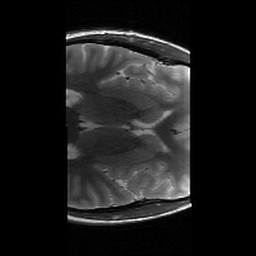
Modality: T2w
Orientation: axial
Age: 22
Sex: female
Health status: healthy
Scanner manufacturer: siemens
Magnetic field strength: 3 T
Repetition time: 6 s
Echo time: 0.064 s